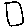
Label: square